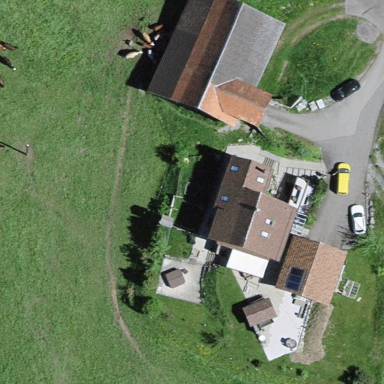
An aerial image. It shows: Farmyard area.